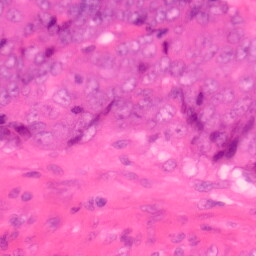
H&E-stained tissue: Colon